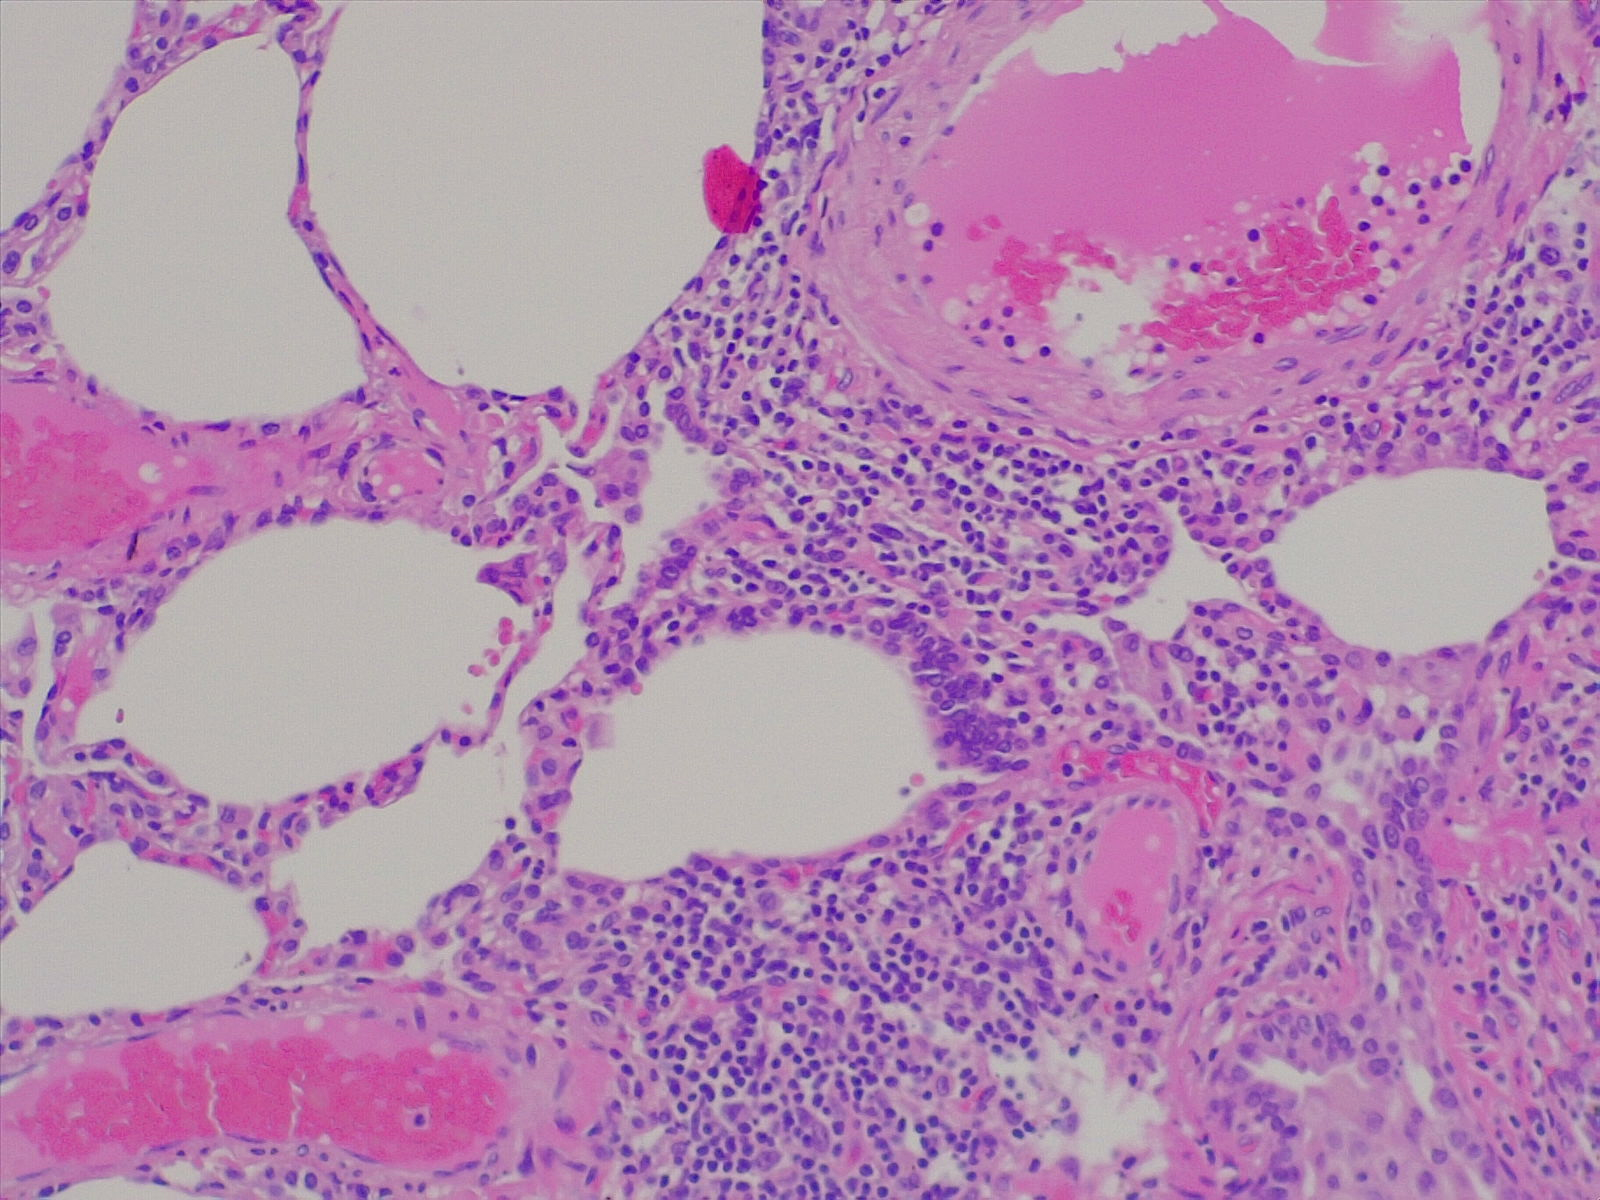
Label: normal lung tissue